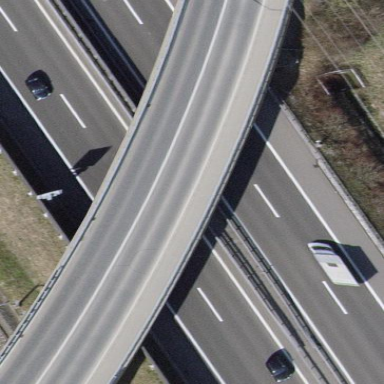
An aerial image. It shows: Bridge with beam structure.